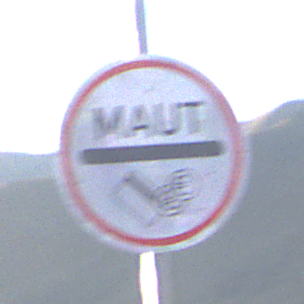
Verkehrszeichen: MautflichtigeStrecke
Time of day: SunriseSunset
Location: Outdoor (Nature)
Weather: Clear
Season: NotSpecified
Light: Natural